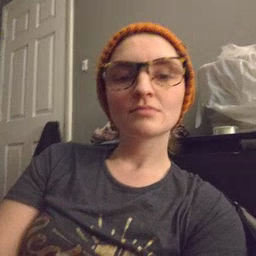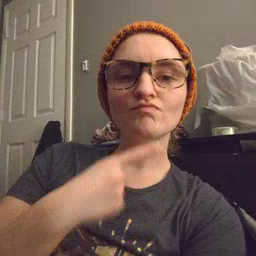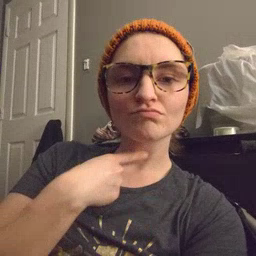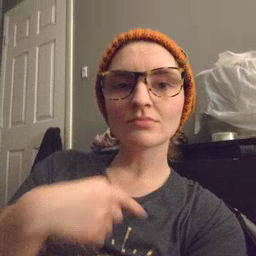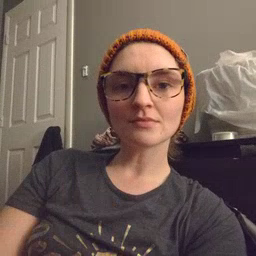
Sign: thirsty